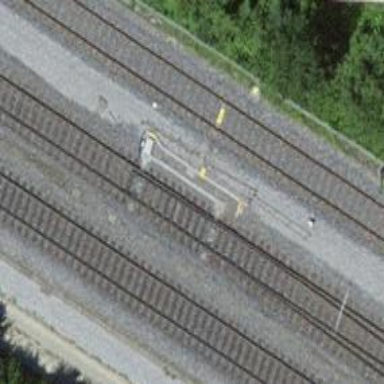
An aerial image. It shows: Railway track with contact line for electrification.